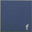
Piece: xx